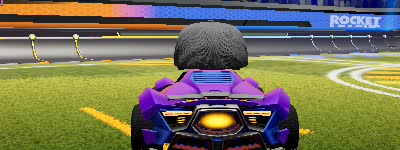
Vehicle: werewolf